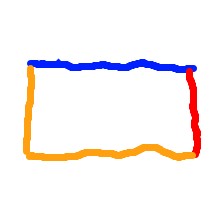
Shape: rectangle